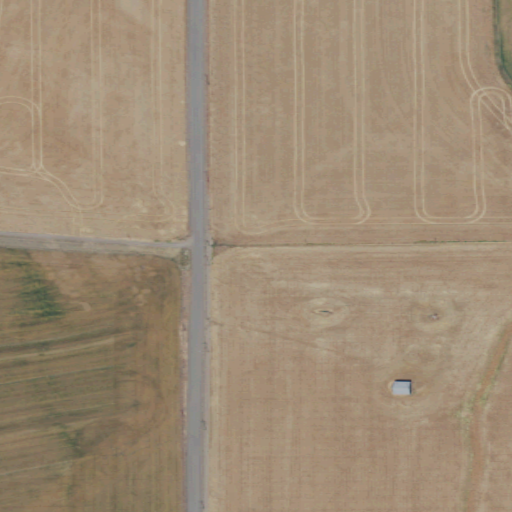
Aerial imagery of plain(s) in Washington named Dutch Flat containing cultivated crops, open development, medium intensity development, and low intensity development